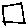
Label: square